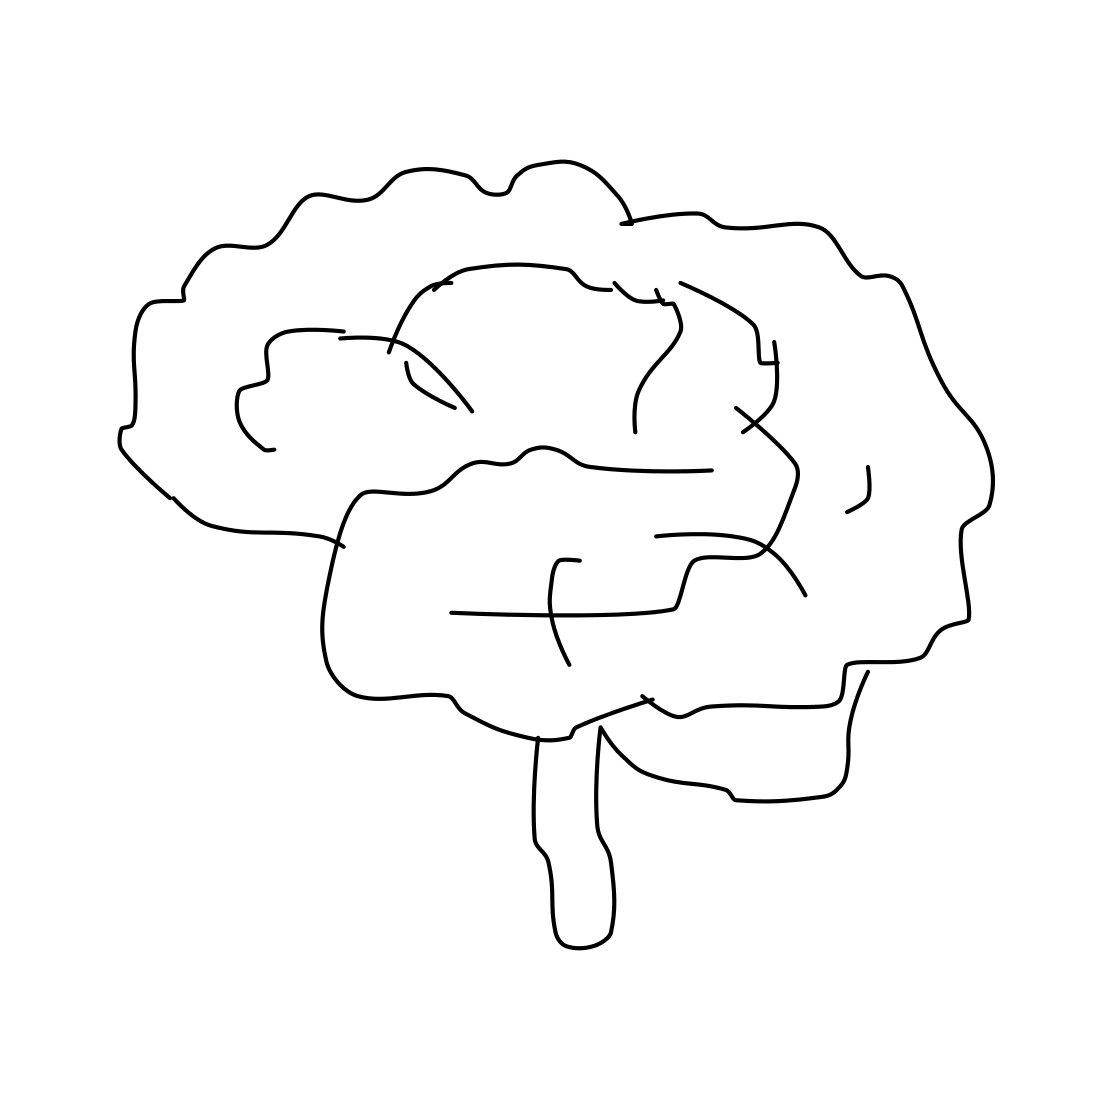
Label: brain